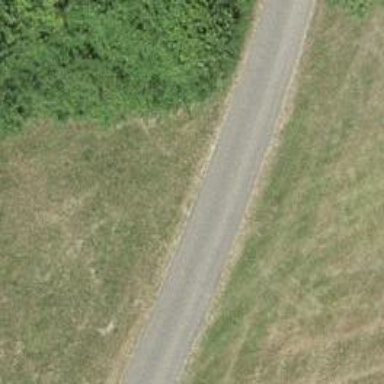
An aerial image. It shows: Unclassified road.